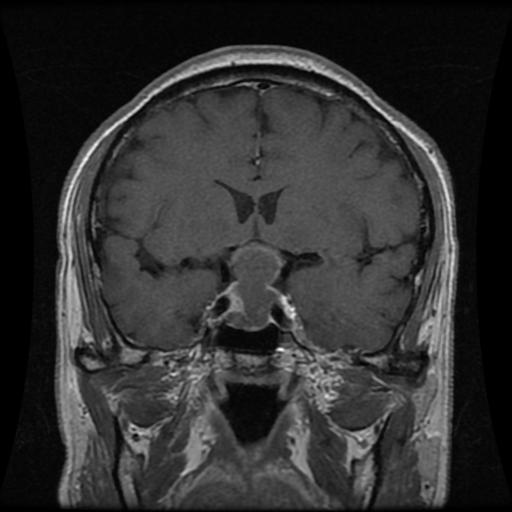
Label: pituitary